Field crop: maize
Growth stage: 2
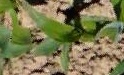
Species: maize